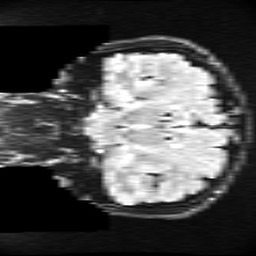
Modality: FLAIR
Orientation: coronal
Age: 21
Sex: male
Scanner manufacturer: ge
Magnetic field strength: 3 T
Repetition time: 11 s
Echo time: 0.1497 s